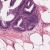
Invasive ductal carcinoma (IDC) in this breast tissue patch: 0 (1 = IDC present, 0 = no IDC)